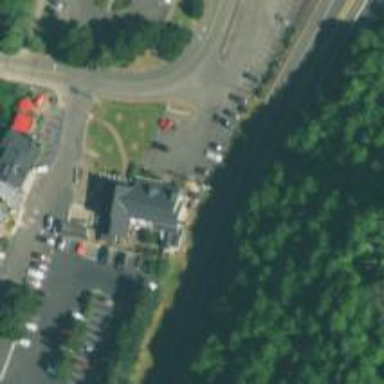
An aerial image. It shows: Convenience shop.